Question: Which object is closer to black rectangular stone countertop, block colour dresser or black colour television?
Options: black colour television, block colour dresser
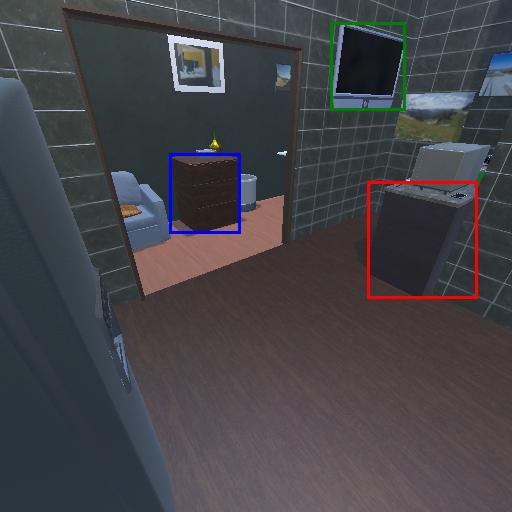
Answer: black colour television